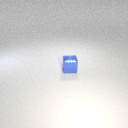
small blue metal cube